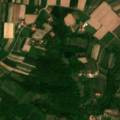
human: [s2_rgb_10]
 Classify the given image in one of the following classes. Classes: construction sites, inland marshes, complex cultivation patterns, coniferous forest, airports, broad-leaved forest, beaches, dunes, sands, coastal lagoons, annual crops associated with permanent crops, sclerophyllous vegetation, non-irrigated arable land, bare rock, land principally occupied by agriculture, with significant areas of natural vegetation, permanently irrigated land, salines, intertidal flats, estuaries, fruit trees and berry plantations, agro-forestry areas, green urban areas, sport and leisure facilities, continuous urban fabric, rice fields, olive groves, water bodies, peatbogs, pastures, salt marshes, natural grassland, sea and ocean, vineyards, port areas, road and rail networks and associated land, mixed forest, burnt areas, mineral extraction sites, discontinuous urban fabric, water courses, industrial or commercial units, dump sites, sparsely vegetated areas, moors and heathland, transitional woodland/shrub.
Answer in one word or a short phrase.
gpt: non-irrigated arable land, complex cultivation patterns, land principally occupied by agriculture, with significant areas of natural vegetation, broad-leaved forest